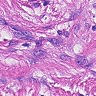
Metastatic tissue present: yes